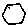
Label: hexagon